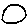
Label: circle